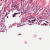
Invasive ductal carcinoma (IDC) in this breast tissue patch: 0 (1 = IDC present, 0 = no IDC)